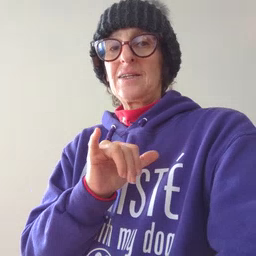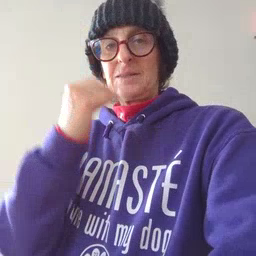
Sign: sleep